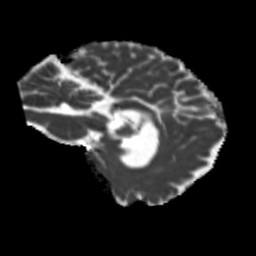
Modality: MD
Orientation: sagittal
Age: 60
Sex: female
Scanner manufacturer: siemens
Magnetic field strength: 3 T
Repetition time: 5.25 s
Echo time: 0.08 s